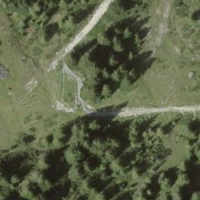
EUNIS habitat code: 43
Species observed at this site:
Juniperus communis
Carduelis citrinella